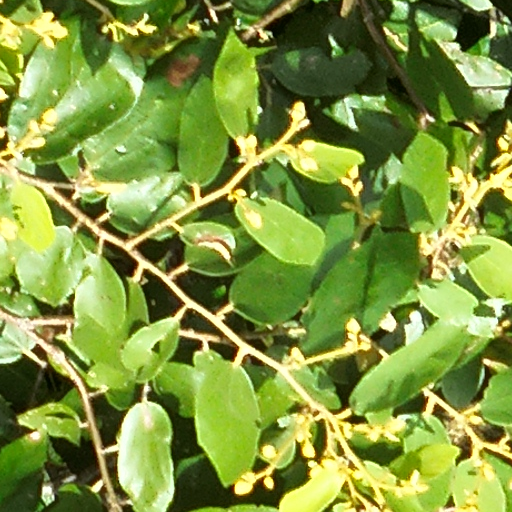
Species: Luehea seemannii
GBIF accepted scientific name: Luehea seemannii
Crown area (m\u00b2): 97.656